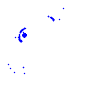
Particle: electron